Question: I have a real big problem.
I am using RSTUDIO and my task is to find a percentage change of the Average price to the previous day.
Created a new column PercantageCh and I can add value by myself
'''
bitcoin$PercentageCh[3] <- round((bitcoin$AverageP[3]-bitcoin$AverageP[2])/bitcoin$AverageP[2]*100, 3)
'''
How to automize this process for all 2014 rows? Thank you

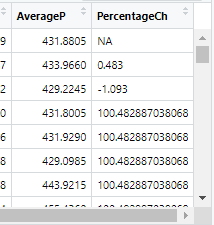
Answer: With sample data:
'''
bitcoin <- data.frame(AverageP = c(<PHONE>, <PHONE>, <PHONE>, <PHONE>))
'''
Using a custom function:
'''
pct_change <- function(x){
round((x - dplyr::lag(x))/dplyr::lag(x)*100,3)
}
bitcoin$PercentageCh <- pct_change(bitcoin$AverageP)
'''
Gives us:
'''
AverageP PercentageCh
<PHONE> NA
2 <PHONE> 0.483
3 <PHONE> -1.093
4 <PHONE> 0.600
'''